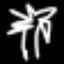
Label: palm tree